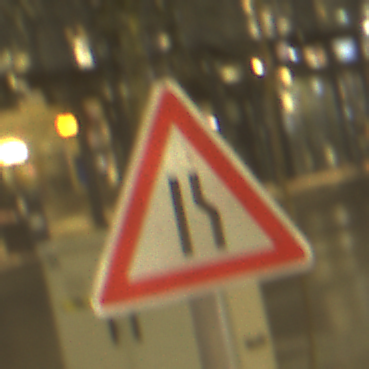
Verkehrszeichen: EinseitigVerengteFahrbahnRechts
Umgebung: Outdoor, Urban
Tageszeit: Night
Wetter: Overcast
Licht: Artificial
Jahreszeit: NotSpecified
Kontrast: MediumContrast